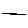
Label: line